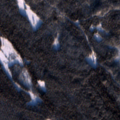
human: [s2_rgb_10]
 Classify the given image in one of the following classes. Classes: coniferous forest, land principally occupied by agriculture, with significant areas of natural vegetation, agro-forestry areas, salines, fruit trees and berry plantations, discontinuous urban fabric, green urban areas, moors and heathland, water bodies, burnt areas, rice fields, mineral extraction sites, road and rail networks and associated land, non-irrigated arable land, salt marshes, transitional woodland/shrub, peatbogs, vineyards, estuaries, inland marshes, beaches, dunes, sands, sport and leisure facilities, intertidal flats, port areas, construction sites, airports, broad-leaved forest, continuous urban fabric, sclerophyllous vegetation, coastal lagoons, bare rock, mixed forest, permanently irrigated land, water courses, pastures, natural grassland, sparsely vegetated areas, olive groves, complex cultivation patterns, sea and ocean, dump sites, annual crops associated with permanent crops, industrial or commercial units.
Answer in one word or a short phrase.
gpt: coniferous forest